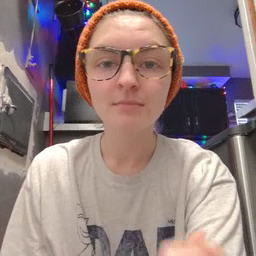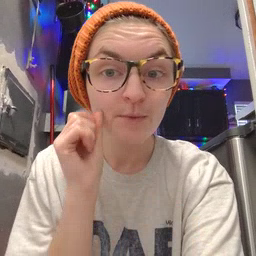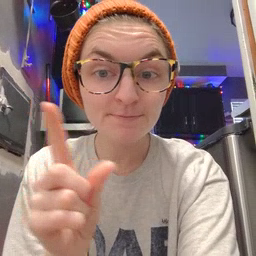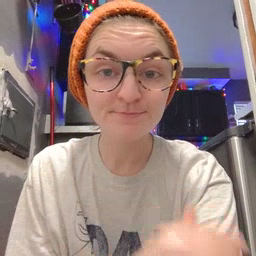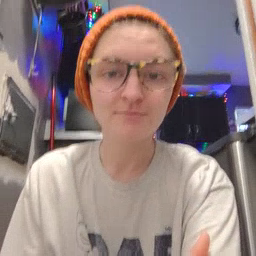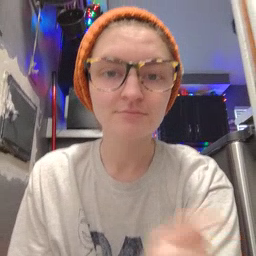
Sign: wake